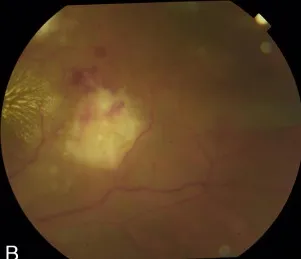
Serial fundus photographs showing the response of ocular inflammation with the various treatment regimens started. After 1 week of antitoxoplasmic therapy.
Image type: ophthalmic_imaging (fundus_photograph)